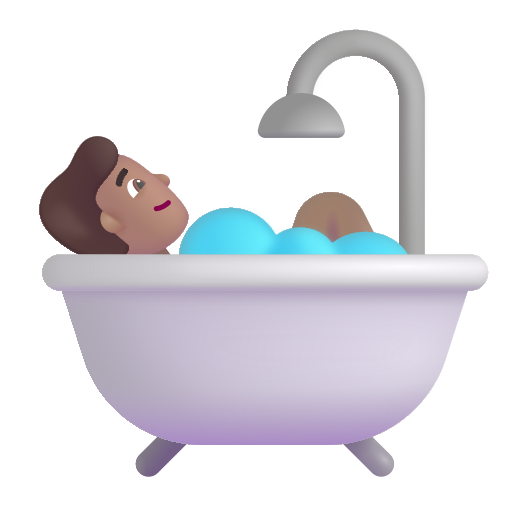
person taking bath color